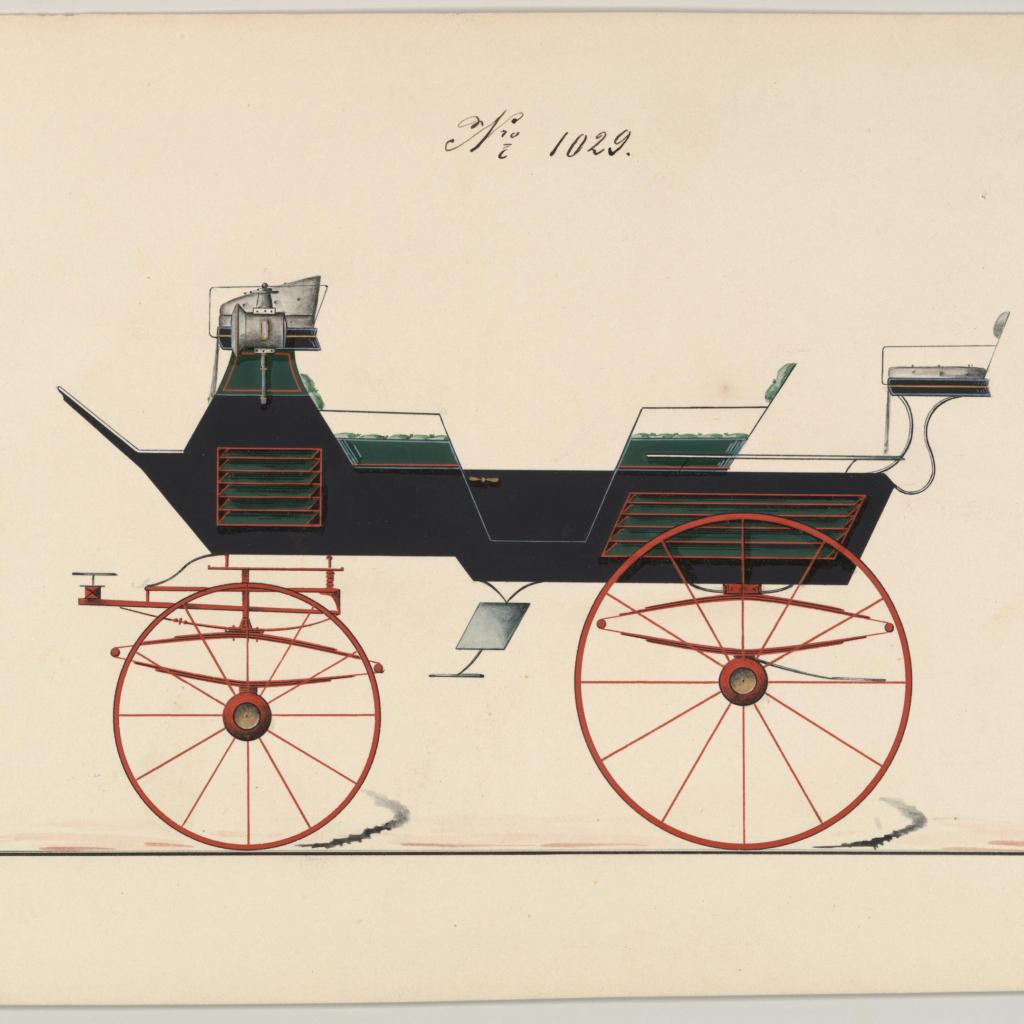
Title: Design for Drag  no. 1029
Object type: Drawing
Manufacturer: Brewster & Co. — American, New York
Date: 1850–70
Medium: Pen and black ink, watercolor and gouache with gum arabic
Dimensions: sheet: 6 5/16 x 9 in. (16.1 x 22.8 cm)
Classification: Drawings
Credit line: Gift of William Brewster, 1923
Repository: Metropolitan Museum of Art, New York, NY